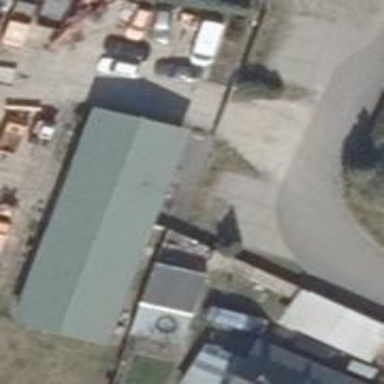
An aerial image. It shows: Gabled building with the roof oriented along its structure.